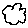
Label: cloud